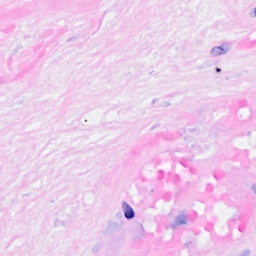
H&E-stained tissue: Breast